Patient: sex F, age 58
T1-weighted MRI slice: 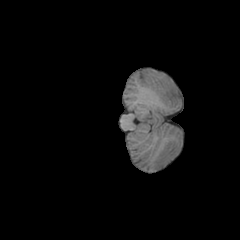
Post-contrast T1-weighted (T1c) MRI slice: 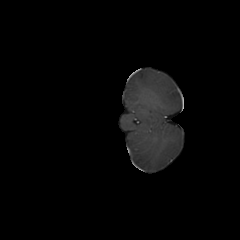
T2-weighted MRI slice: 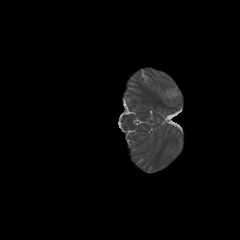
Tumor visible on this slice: no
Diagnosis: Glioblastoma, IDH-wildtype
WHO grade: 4